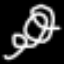
Label: squiggle